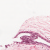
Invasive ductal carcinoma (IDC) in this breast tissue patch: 0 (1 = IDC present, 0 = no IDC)